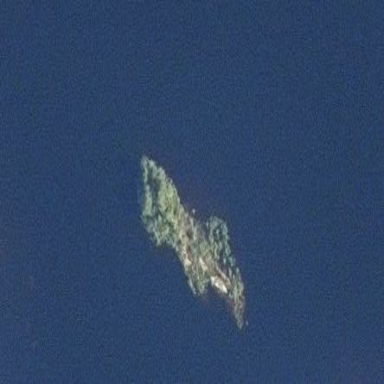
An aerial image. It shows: Islet.